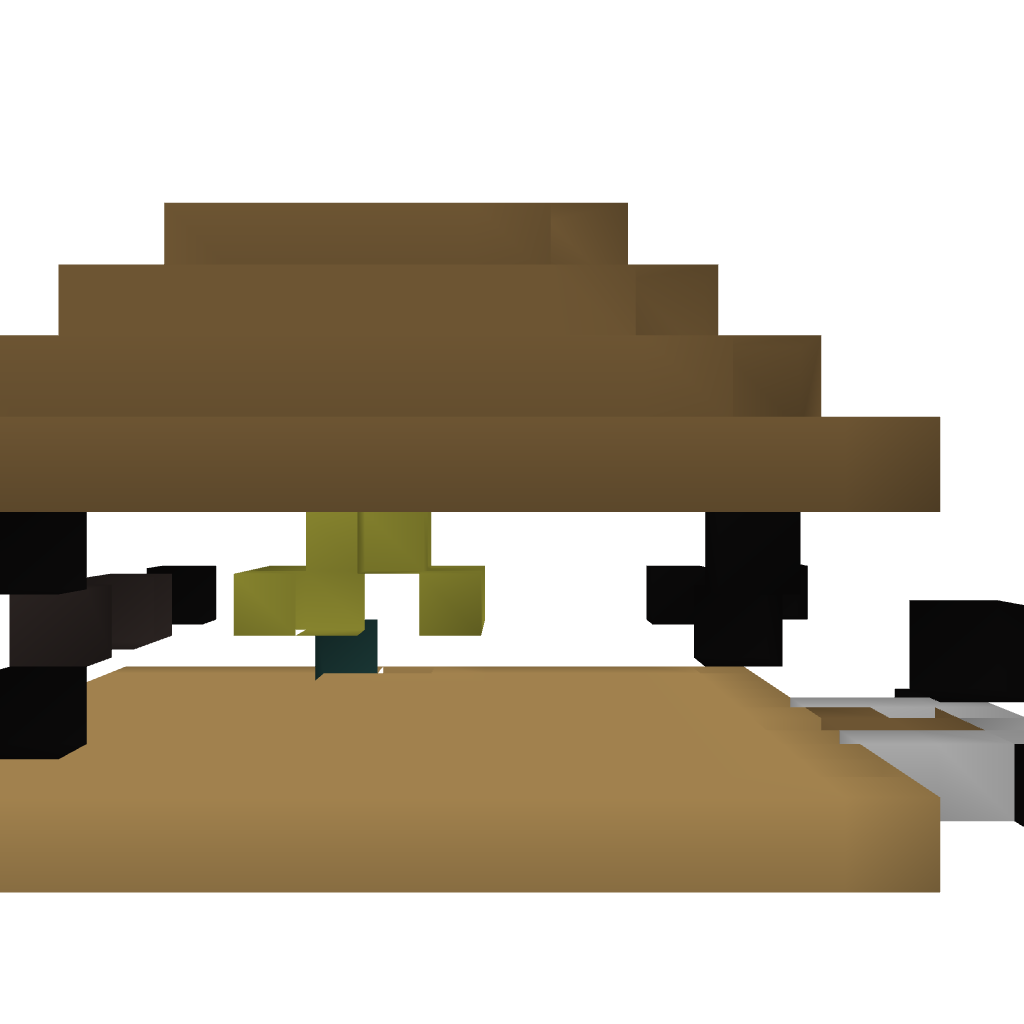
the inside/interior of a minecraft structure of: improved log house